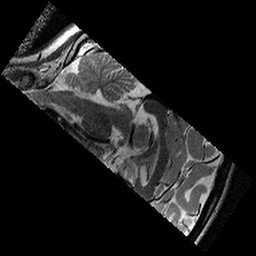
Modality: T2w
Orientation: sagittal
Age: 10
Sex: female
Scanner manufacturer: siemens
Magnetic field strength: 3 T
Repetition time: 9.23 s
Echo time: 0.067 s